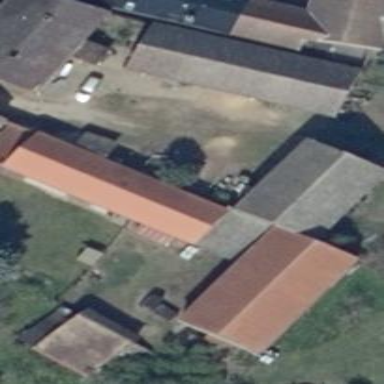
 where the roof is oriented along the structure."